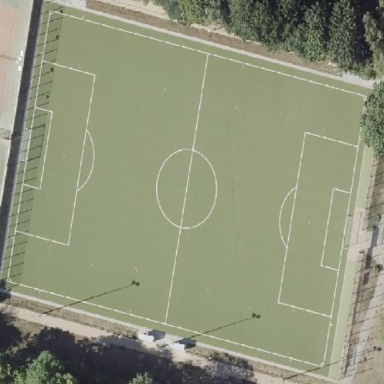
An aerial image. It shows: Soccer pitch with artificial turf for leisure sports activities.